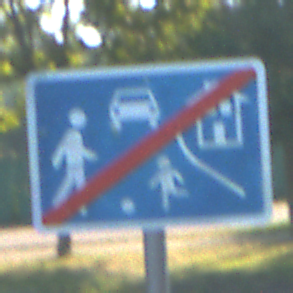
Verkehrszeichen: EndeVerkehrsberuhigterBereich
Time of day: MorningAfternoon
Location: Outdoor (Urban)
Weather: Clear
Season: NotSpecified
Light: Natural